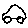
Label: car